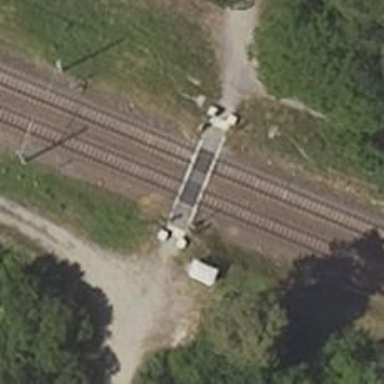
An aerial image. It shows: Full barrier at railway crossing.